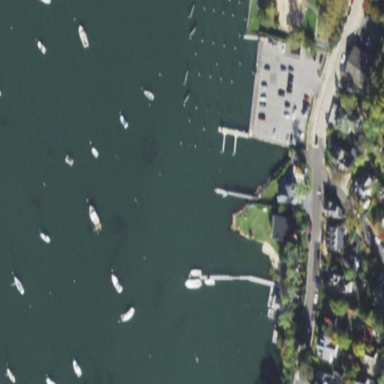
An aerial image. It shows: Marina on leisure land.